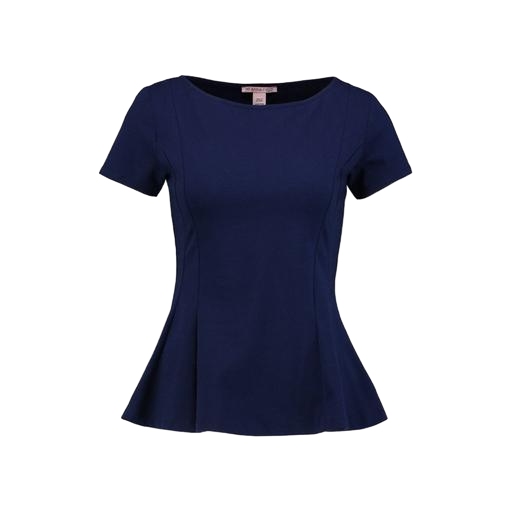
blue short-sleeve peplum, blue women's peplum blouse, blue nordstrom caroline issa top, white background